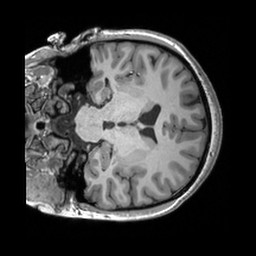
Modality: T1w
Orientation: coronal
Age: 25
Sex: female
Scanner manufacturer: siemens
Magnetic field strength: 3 T
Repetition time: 2.53 s
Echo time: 0.00298 s